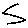
Label: zigzag